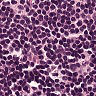
Metastatic tissue present: no